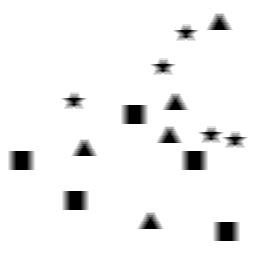
Squares: 5
Triangles: 5
Stars: 5
Total shapes: 15